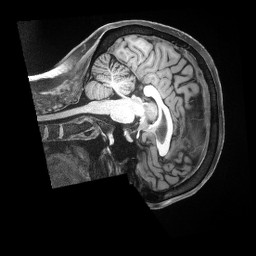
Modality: T1w
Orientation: sagittal
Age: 57
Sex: female
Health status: ill
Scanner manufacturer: siemens
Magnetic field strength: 3 T
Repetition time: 2.5 s
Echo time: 0.00181 s